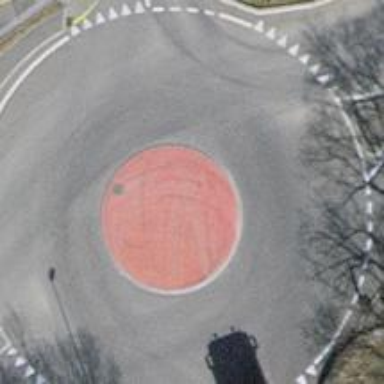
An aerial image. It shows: Tertiary road that leads to roundabout.